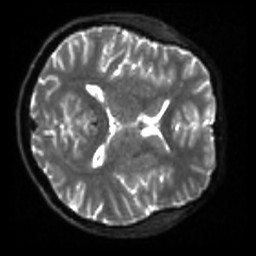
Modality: sbref
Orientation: axial
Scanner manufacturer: siemens
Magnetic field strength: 3 T
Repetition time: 4 s
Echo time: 0.0594 s